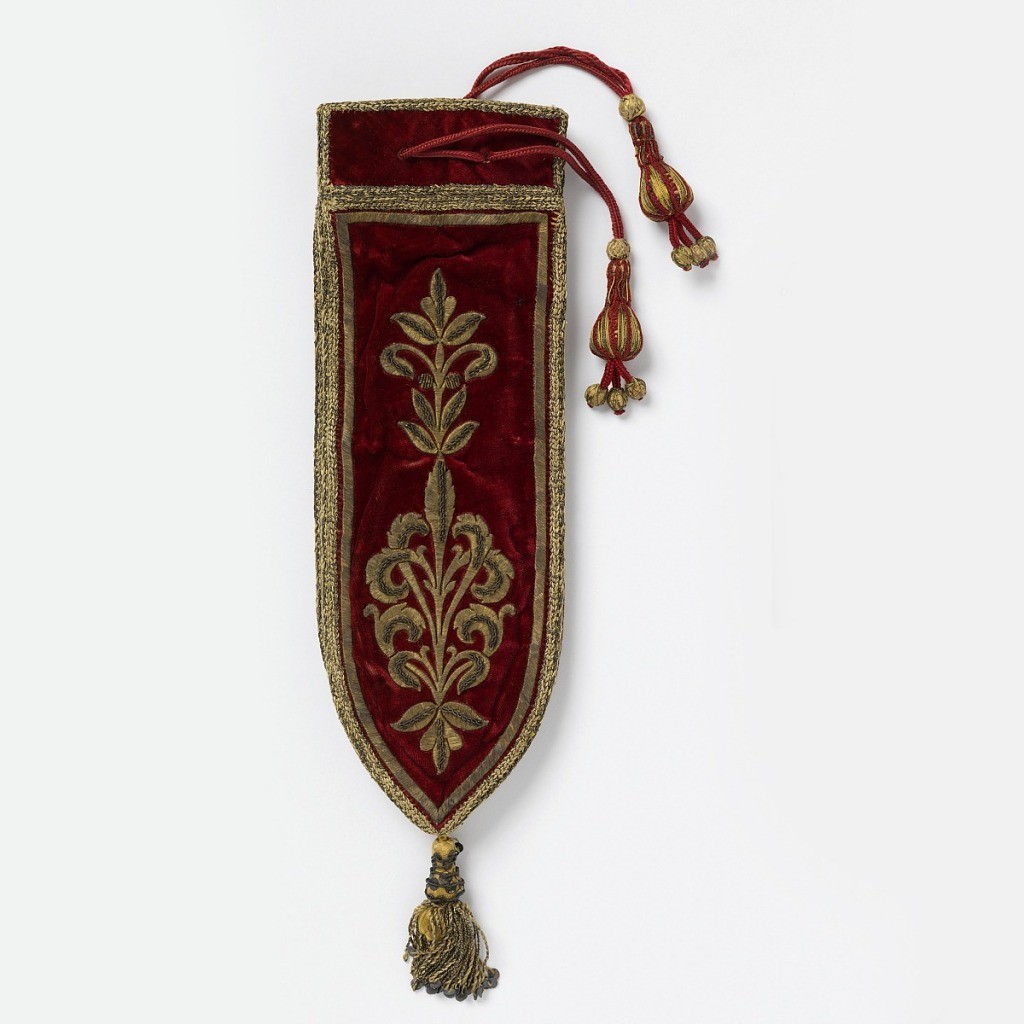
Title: Knife case
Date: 17th century
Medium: silk, metallic yarns Technique: embroidered on supplementary warp pile (velvet) Label: silk velvet embroidered with metallic yarns
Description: Knife case in red velvet embroidered with gold metallic yarns in a stylized floral form. Gold braid on the sides and top, with a drawstring at the top terminating in beaded tassels, with a single gold tassel at the bottom.